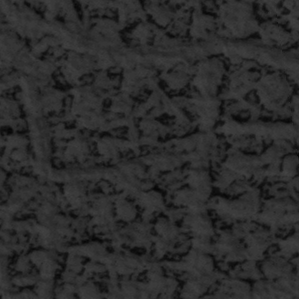
Label: frost